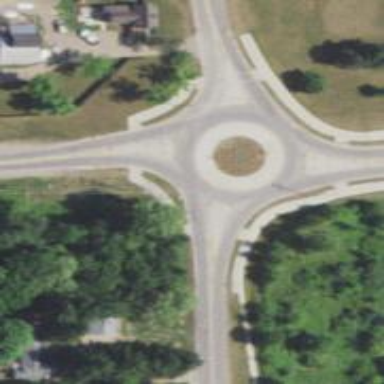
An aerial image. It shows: Marked crossing on the road.